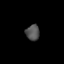
Tissue: lung
Cell type: Endothelial cells
Senescence score: 0.2234
Nuclear area (px): 214
Mean DAPI intensity: 81.402